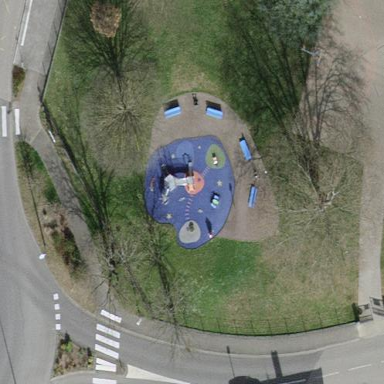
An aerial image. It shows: Playground area for leisure activities on the land.